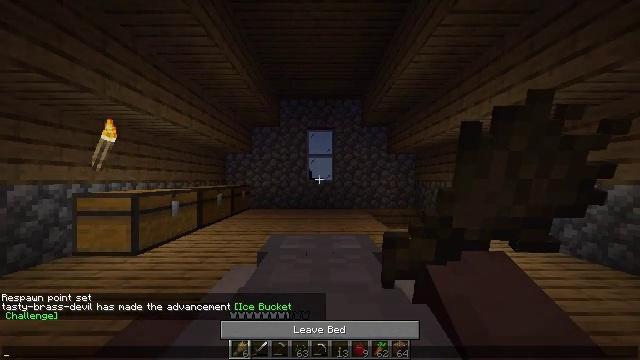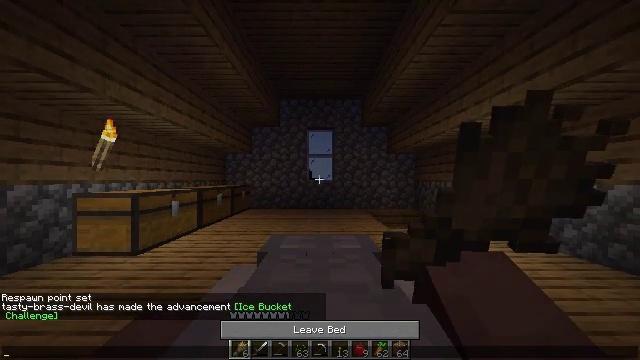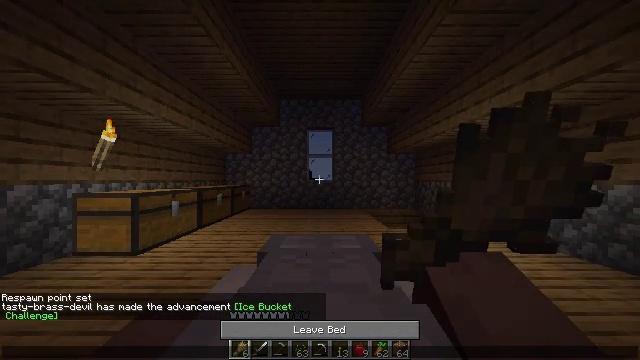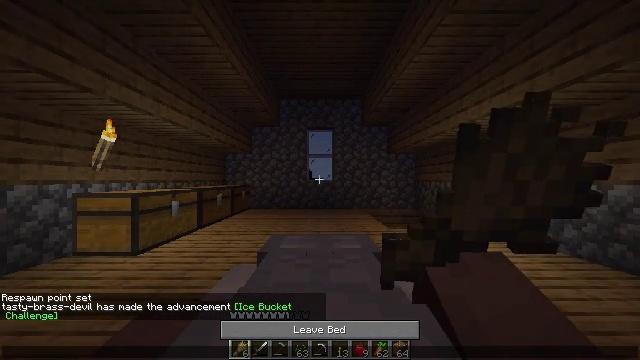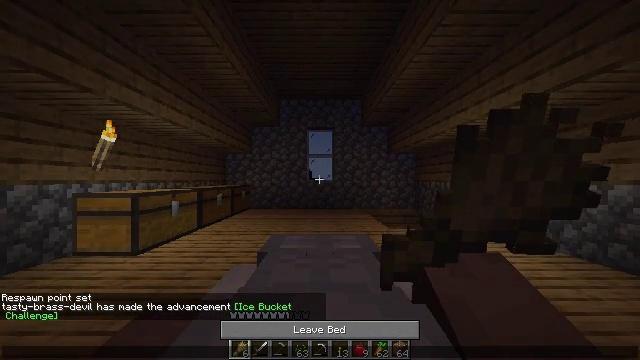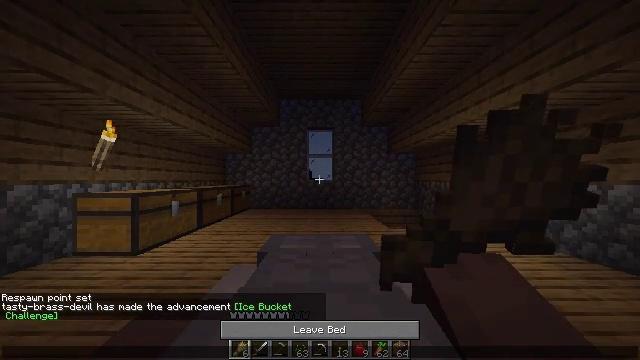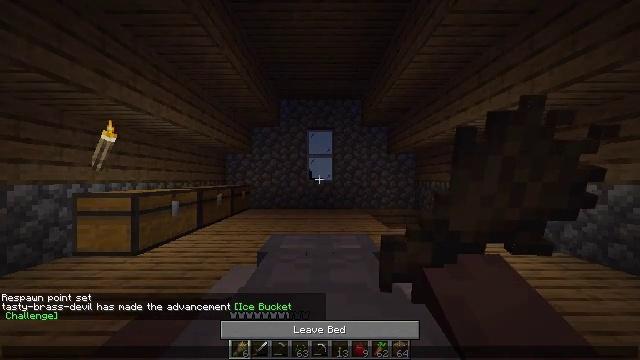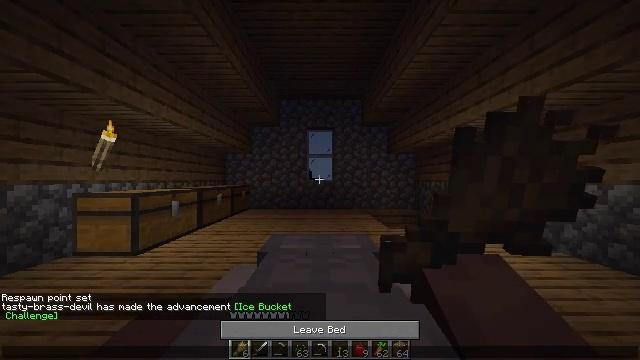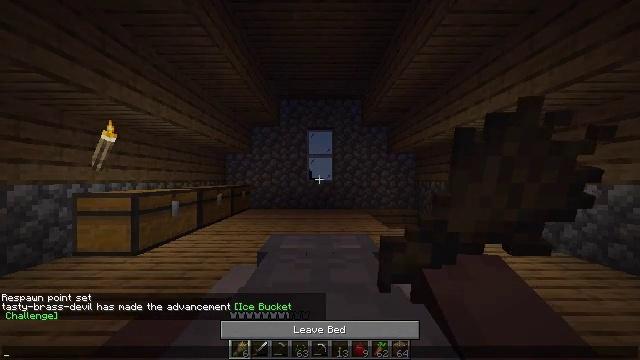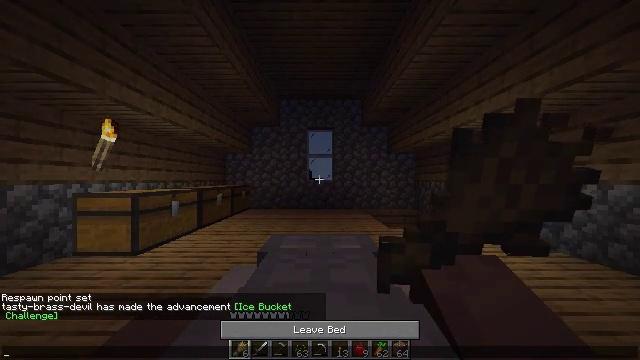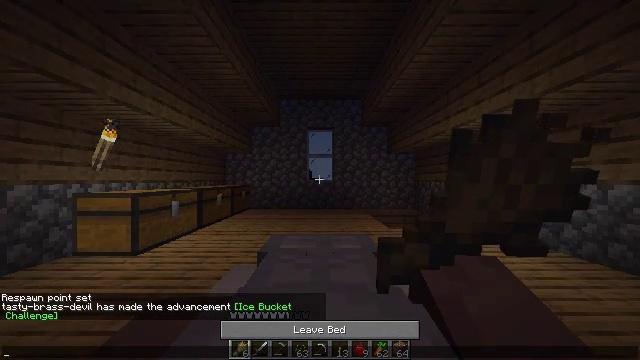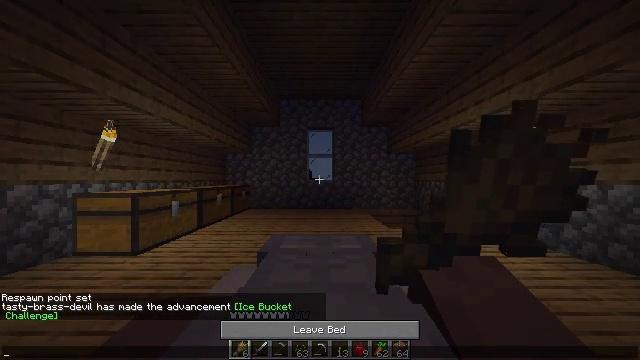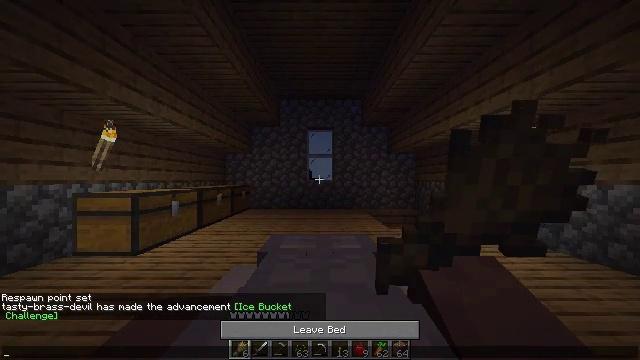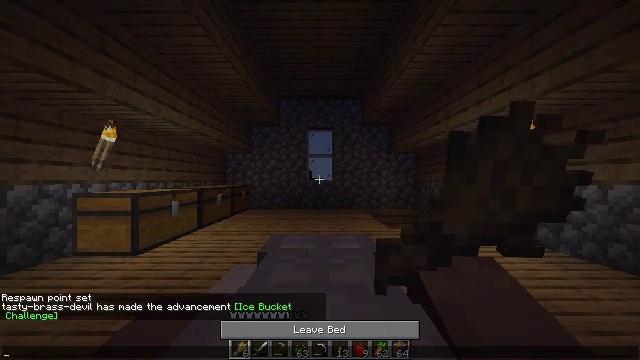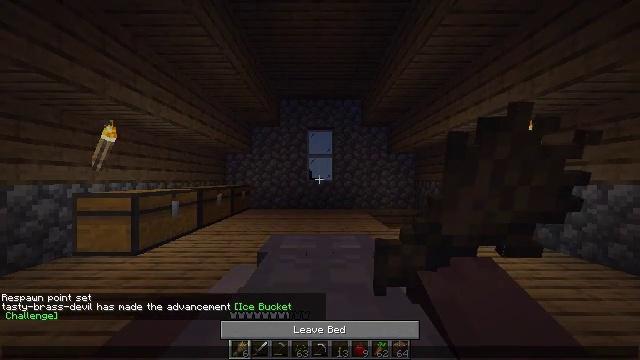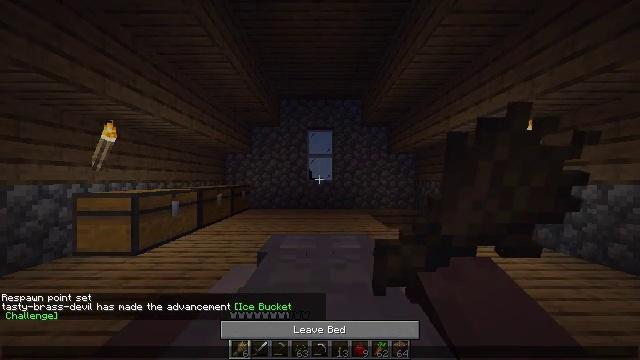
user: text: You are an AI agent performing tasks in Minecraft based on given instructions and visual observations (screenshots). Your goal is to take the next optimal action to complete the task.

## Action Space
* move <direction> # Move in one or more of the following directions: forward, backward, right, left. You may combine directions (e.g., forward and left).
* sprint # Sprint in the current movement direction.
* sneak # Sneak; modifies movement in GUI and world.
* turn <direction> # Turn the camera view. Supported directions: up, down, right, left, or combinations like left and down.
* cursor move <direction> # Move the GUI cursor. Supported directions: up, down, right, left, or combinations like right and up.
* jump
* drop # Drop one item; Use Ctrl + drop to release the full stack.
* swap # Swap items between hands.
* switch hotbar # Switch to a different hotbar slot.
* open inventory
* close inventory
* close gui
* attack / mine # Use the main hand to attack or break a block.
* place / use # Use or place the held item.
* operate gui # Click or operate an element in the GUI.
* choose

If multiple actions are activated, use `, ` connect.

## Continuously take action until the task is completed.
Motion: motion action
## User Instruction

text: Gather oak logs from trees.
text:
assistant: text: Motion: no_op
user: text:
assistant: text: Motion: no_op
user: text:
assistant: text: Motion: no_op
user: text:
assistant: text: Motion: no_op
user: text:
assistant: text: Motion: no_op
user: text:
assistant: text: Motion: no_op
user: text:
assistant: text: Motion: no_op
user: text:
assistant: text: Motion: no_op
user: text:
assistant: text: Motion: no_op
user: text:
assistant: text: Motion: no_op
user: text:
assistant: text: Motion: no_op
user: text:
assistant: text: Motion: no_op
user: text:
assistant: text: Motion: no_op
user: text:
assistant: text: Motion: no_op
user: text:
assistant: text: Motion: no_op
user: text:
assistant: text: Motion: no_op
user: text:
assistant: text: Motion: no_op
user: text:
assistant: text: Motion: no_op
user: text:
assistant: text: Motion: no_op
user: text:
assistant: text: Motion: no_op
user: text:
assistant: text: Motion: no_op
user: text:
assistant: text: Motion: no_op
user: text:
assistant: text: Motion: no_op
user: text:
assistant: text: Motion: no_op
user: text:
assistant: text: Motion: no_op
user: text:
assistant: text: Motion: no_op
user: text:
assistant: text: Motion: no_op
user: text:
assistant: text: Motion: no_op
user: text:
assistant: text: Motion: no_op
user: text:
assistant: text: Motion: no_op